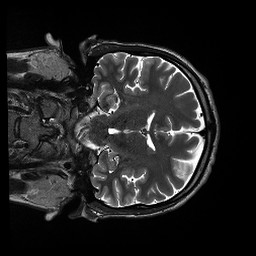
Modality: T2w
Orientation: coronal
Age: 27
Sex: male
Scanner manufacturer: siemens
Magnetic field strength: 3 T
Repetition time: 13.52 s
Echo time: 0.088 s